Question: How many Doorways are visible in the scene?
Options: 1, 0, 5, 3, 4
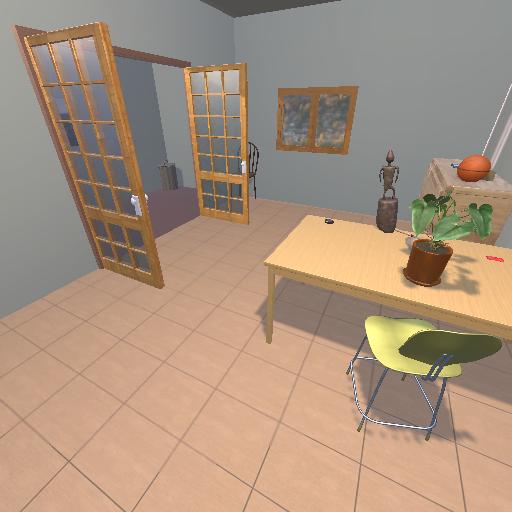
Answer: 1